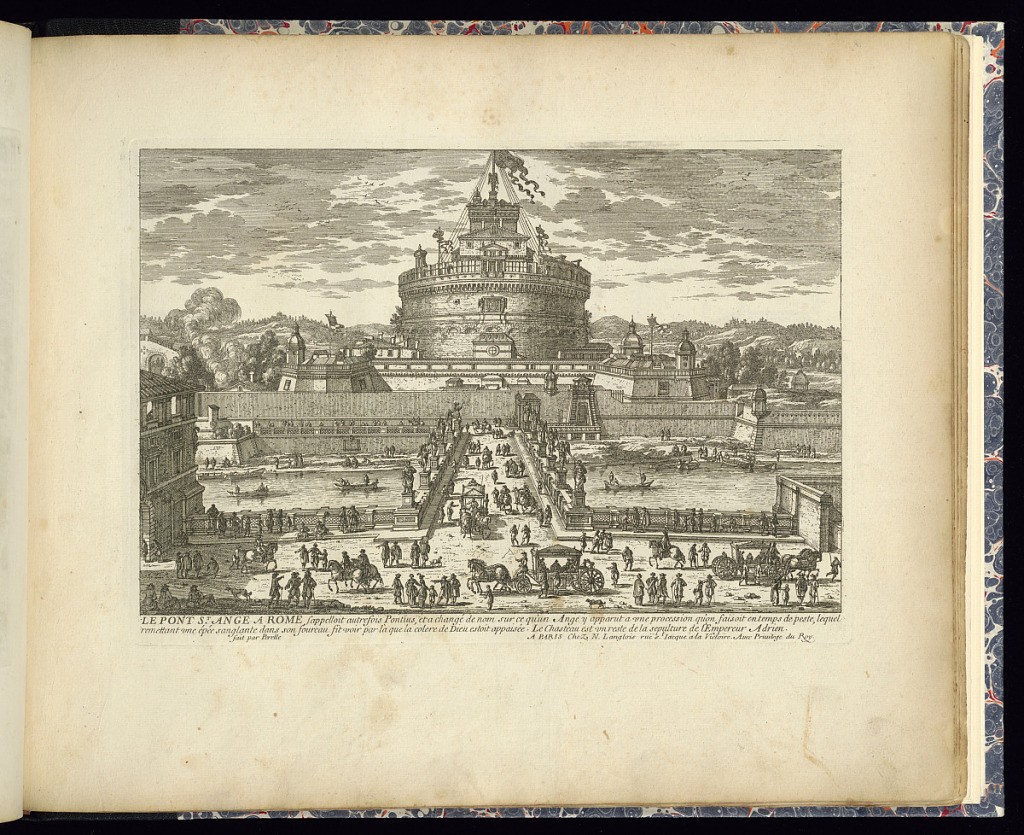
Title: LE PONT ST. ANGE A ROME
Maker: Nicolas Perelle, French, 1631 – ca.1695
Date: late 17th century
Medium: Etching on laid paper
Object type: Print
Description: View of the Sant'Angelo Bridge in Rome in the center, leading towards the Mausoleum of Hadrian (Castel Sant'Angelo or Castle of the Holy Angel), a large rotunda building topped with a tower and flags. Figures, horseman, and horse drawn carriages on the road and on the bridge. Figures in rowboats on the river. The plate is signed, titled, and with a description below.